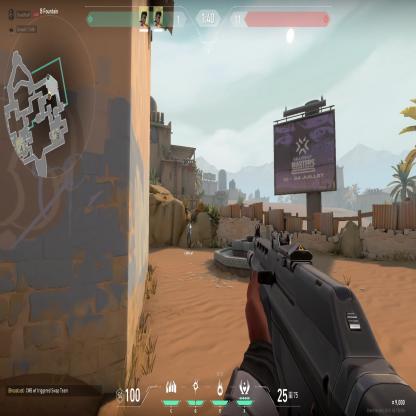
Label: teammate